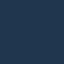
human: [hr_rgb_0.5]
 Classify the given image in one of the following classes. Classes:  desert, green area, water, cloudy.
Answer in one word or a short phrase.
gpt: water